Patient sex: F
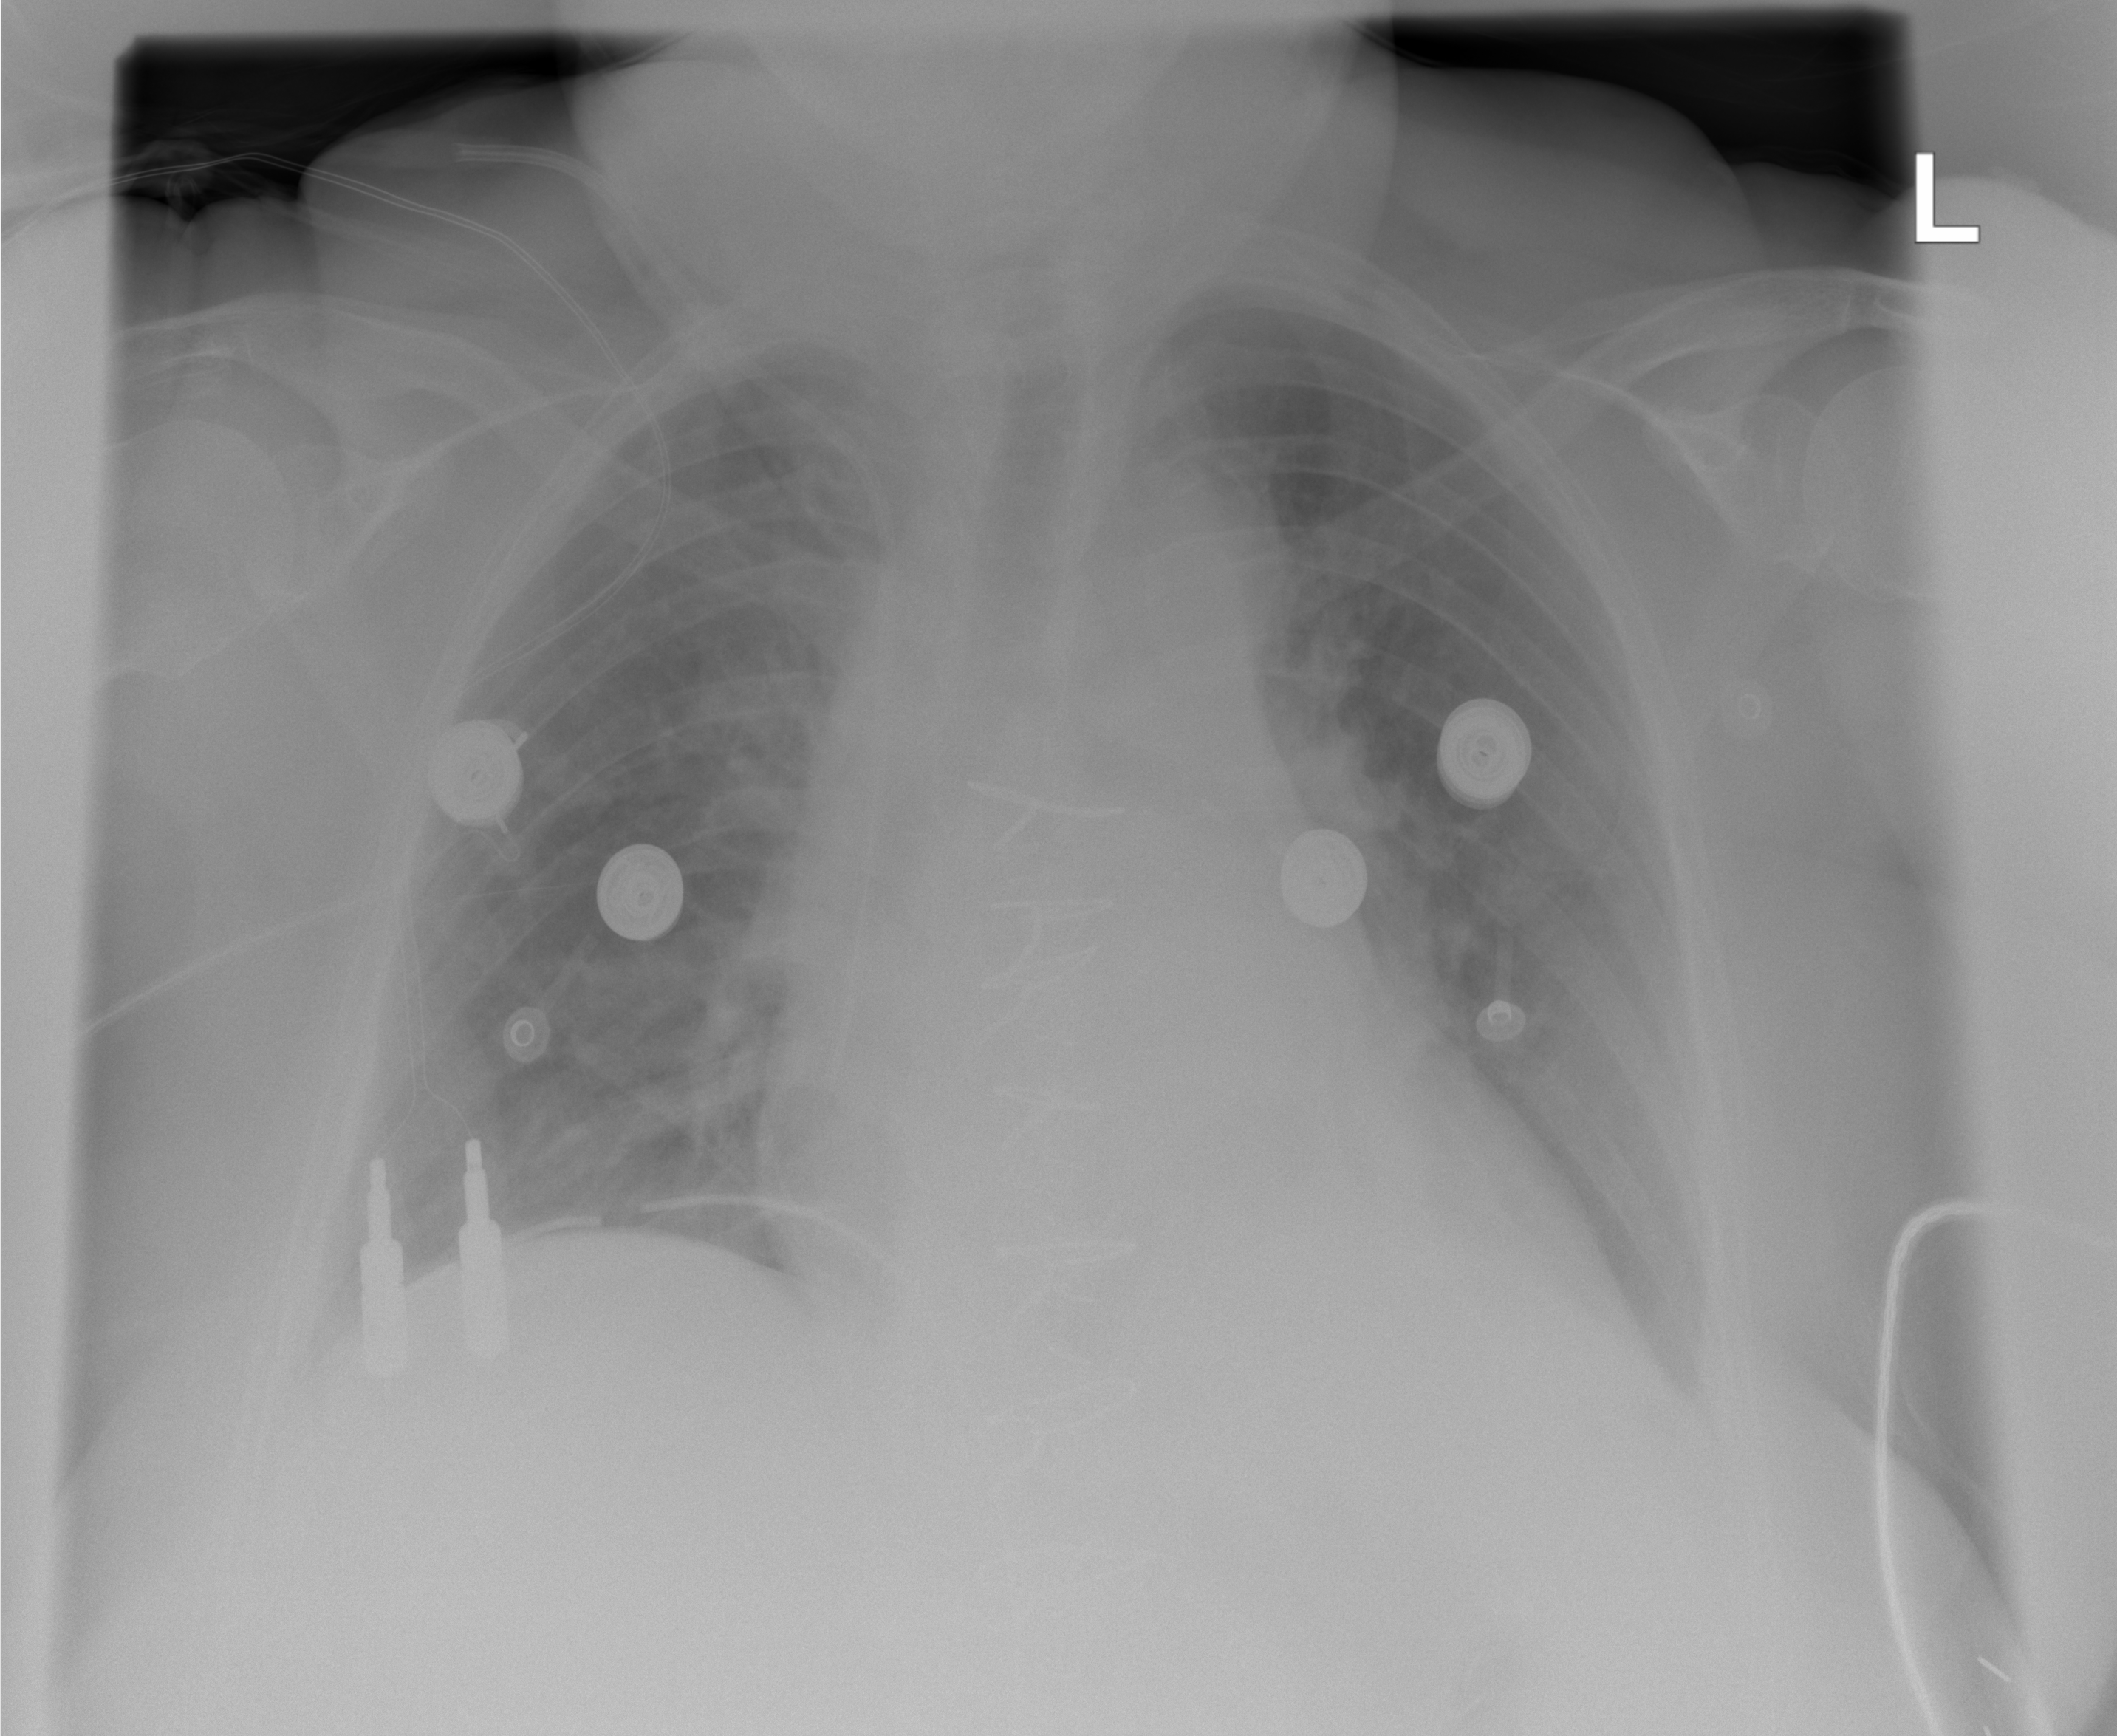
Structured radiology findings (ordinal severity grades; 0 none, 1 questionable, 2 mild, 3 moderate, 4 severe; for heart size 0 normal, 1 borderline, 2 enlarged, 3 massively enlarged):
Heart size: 2
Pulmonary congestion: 2
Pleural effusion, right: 0
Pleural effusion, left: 0
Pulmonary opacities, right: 0
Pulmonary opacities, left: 0
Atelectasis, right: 0
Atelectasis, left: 0